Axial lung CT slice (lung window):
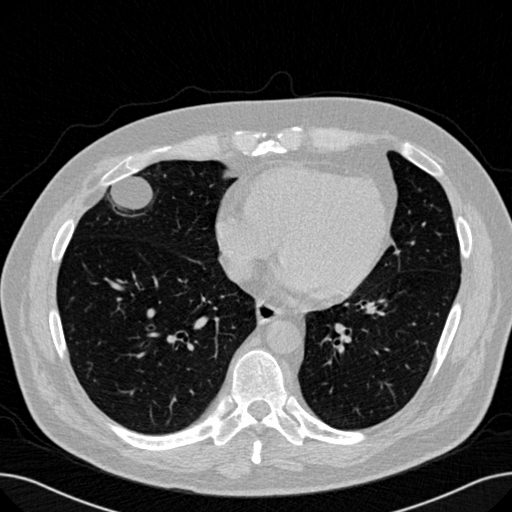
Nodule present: no